Question: How can I split my homepage which shows posts's excerpts into various pages, showing only 5 excerpts per page and having a link to show older posts?
Like this:

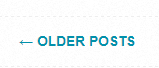
Answer: you need to look into <URL>
Your script would have a work flow similar to this
'''
<?php
$totalpost = 100;
$currentpost = 0;
$pagelimit = 5;
$current_page = 0;
$current_page_count = 0;
$totalpages = $totalpost / $pagelimit;
while($currentpost < $totalpost){
$current_page_count = 0;
while($current_page_count < $pagelimit){
echo " $currentpost ";
$currentpost++;
$current_page_count++;
}
echo " <br> page $current_page <br>";
$current_page++;
}
?>
'''